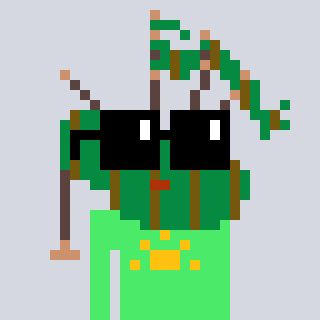
a pixel art character with square black sunglasses, a bagpipe-shaped head and a teal-colored body on a cool background